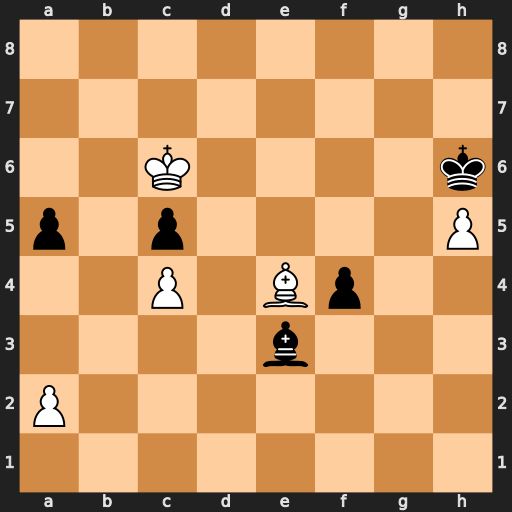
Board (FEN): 8/8/2K4k/p1p4P/2P1Bp2/4b3/P7/8
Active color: w
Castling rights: -
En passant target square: -
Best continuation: Kb5 Bd2 Kxc5